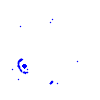
Particle: pion